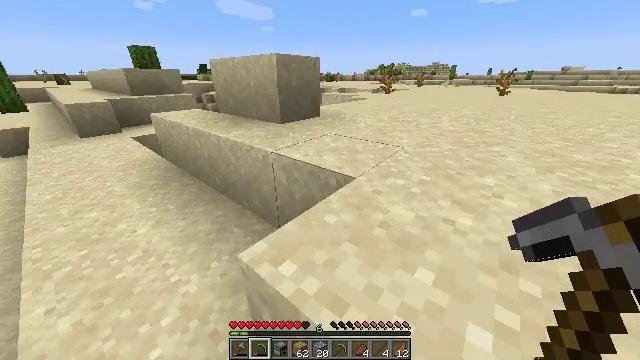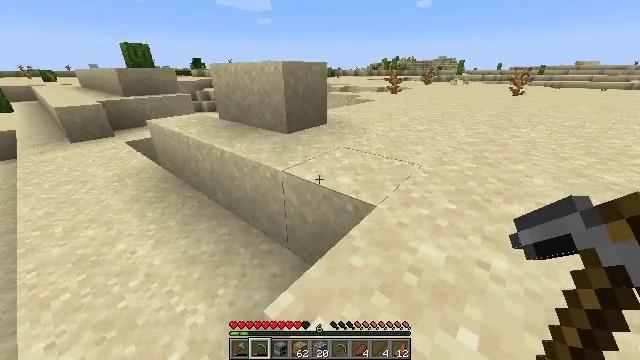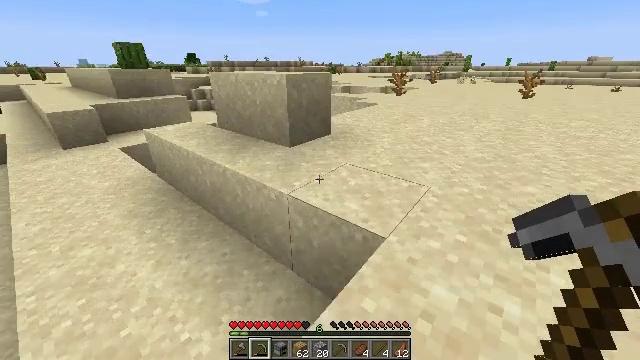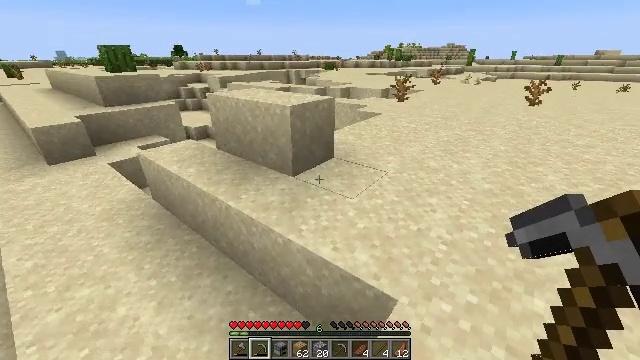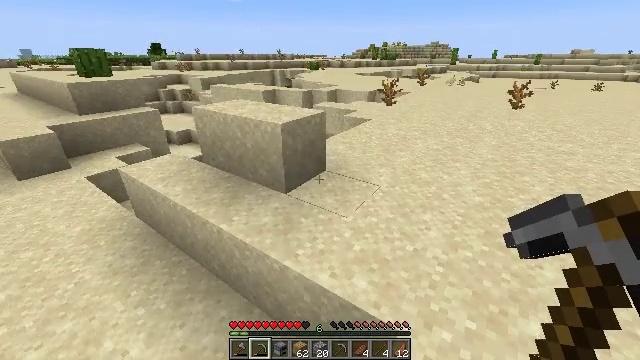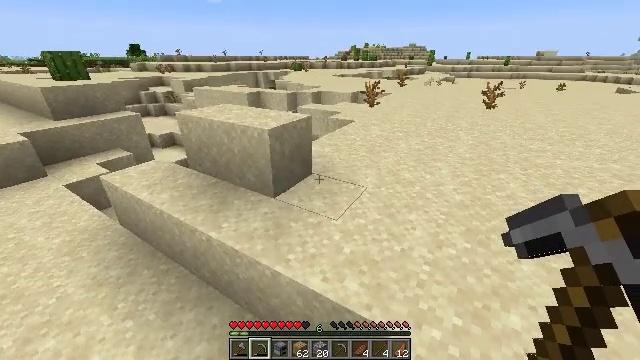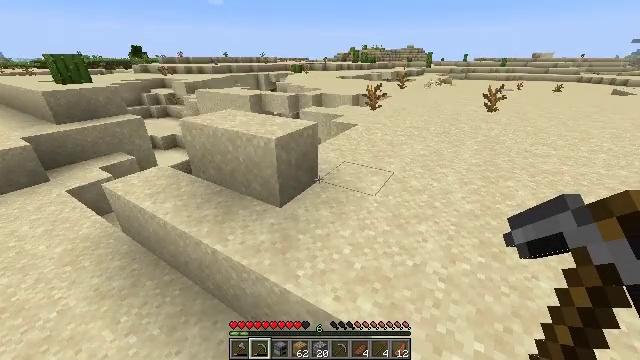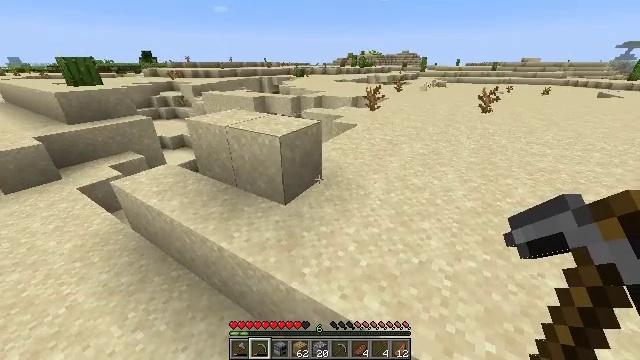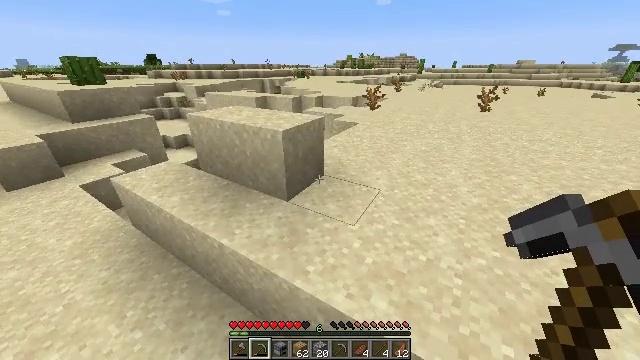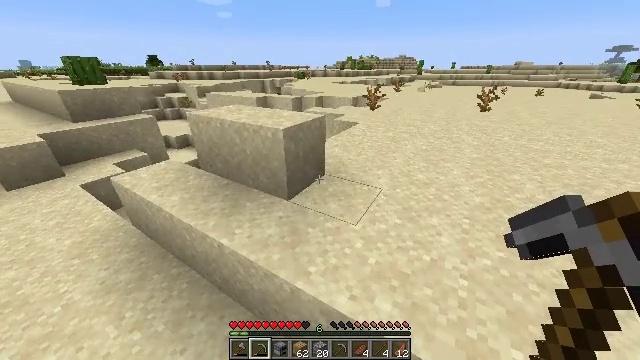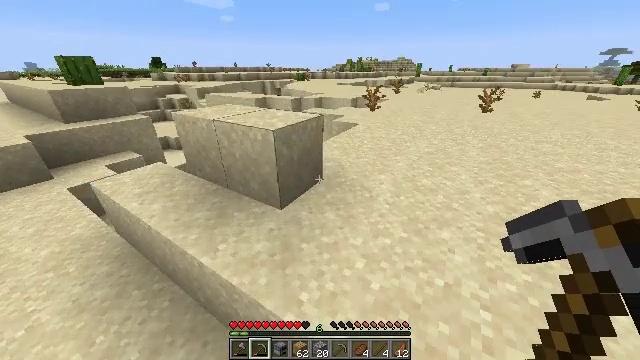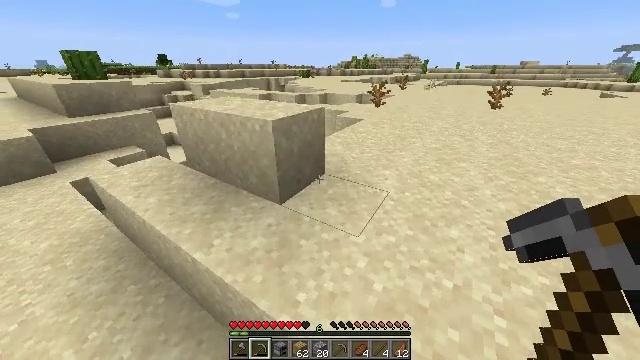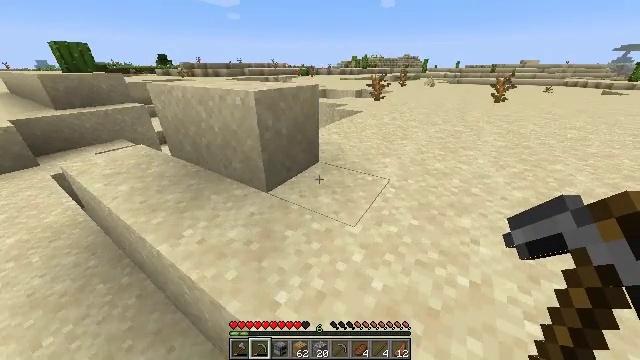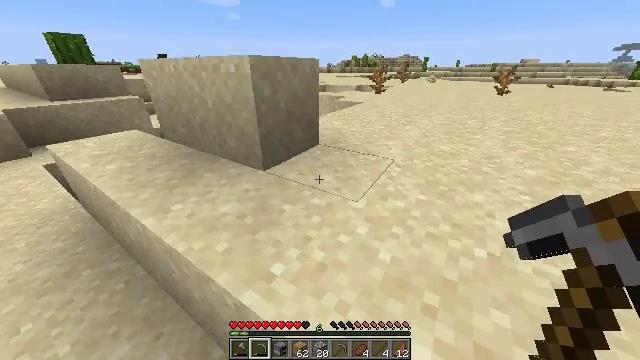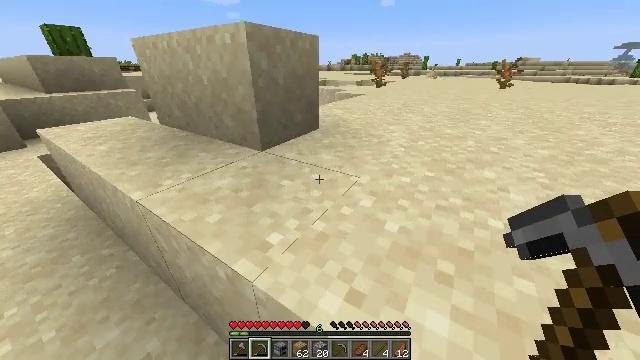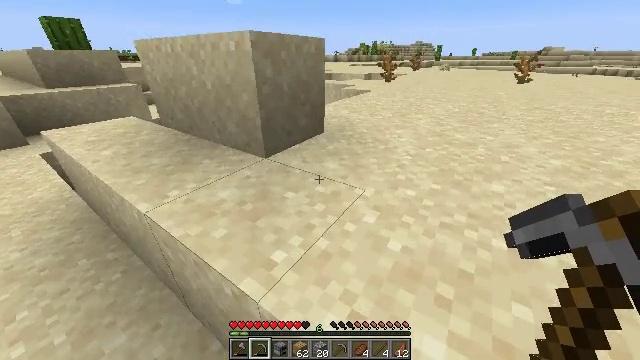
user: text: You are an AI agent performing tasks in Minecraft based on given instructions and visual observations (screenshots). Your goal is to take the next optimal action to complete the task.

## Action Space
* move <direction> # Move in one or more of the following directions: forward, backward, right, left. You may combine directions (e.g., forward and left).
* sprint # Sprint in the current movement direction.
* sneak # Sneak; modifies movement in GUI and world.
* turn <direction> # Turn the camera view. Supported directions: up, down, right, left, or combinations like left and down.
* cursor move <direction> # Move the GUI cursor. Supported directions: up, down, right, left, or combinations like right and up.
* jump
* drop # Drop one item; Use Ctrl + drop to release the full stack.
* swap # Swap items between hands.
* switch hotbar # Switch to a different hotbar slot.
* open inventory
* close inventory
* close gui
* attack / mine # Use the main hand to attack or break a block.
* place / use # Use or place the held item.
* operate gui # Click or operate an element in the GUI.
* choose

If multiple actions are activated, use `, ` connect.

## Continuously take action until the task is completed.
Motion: motion action
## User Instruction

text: Gather a dead bush.
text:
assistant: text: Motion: move forward, sprint, jump
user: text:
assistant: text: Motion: move forward, sprint, jump
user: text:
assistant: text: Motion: move forward, sprint, jump
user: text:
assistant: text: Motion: move forward, sprint, turn right, jump
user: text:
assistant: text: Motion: move forward, sprint, turn right, jump
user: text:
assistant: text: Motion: move forward, sprint, jump
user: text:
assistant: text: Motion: move forward, sprint, jump
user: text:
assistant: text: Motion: move forward, sprint, jump
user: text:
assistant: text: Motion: move forward and move right, sprint, jump
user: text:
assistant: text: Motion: move forward and move right, sprint, jump
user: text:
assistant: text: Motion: move forward and move right, sprint, turn left, jump
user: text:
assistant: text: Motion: move forward and move right, sprint, jump
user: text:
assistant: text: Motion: move forward and move right, sprint, jump
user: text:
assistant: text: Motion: move forward and move right, sprint, jump
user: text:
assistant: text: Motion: move forward and move right, sprint, turn left and down, jump
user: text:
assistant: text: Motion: move forward and move right, sprint, turn left and down, jump
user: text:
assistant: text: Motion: move forward and move right, sprint, turn left and down, jump
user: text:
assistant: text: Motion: move forward and move right, sprint, turn left and down, jump
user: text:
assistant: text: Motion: move forward and move right, sprint, jump
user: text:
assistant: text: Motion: move forward and move right, sprint, jump
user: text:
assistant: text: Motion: move forward and move right, sprint, jump
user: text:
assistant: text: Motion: move forward and move right, sprint, jump
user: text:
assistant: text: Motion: move forward and move right, sprint, jump
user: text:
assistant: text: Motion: move forward and move right, sprint, jump
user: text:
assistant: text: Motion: move forward and move right, sprint, jump
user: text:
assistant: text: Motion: move forward and move right, sprint, jump
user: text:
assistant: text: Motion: move forward and move right, sprint, turn left, jump
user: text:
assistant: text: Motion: move forward and move right, sprint, turn left and down, jump
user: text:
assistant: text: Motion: move forward and move right, sprint, turn left and down, jump
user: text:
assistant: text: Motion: move forward and move right, sprint, turn left and down, jump